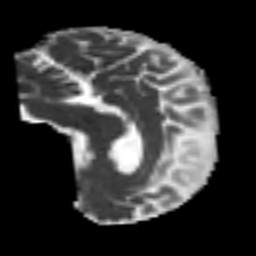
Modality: MD
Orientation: sagittal
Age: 56
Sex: male
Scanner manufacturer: siemens
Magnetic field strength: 3 T
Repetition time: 4.987 s
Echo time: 0.0792 s